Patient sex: F
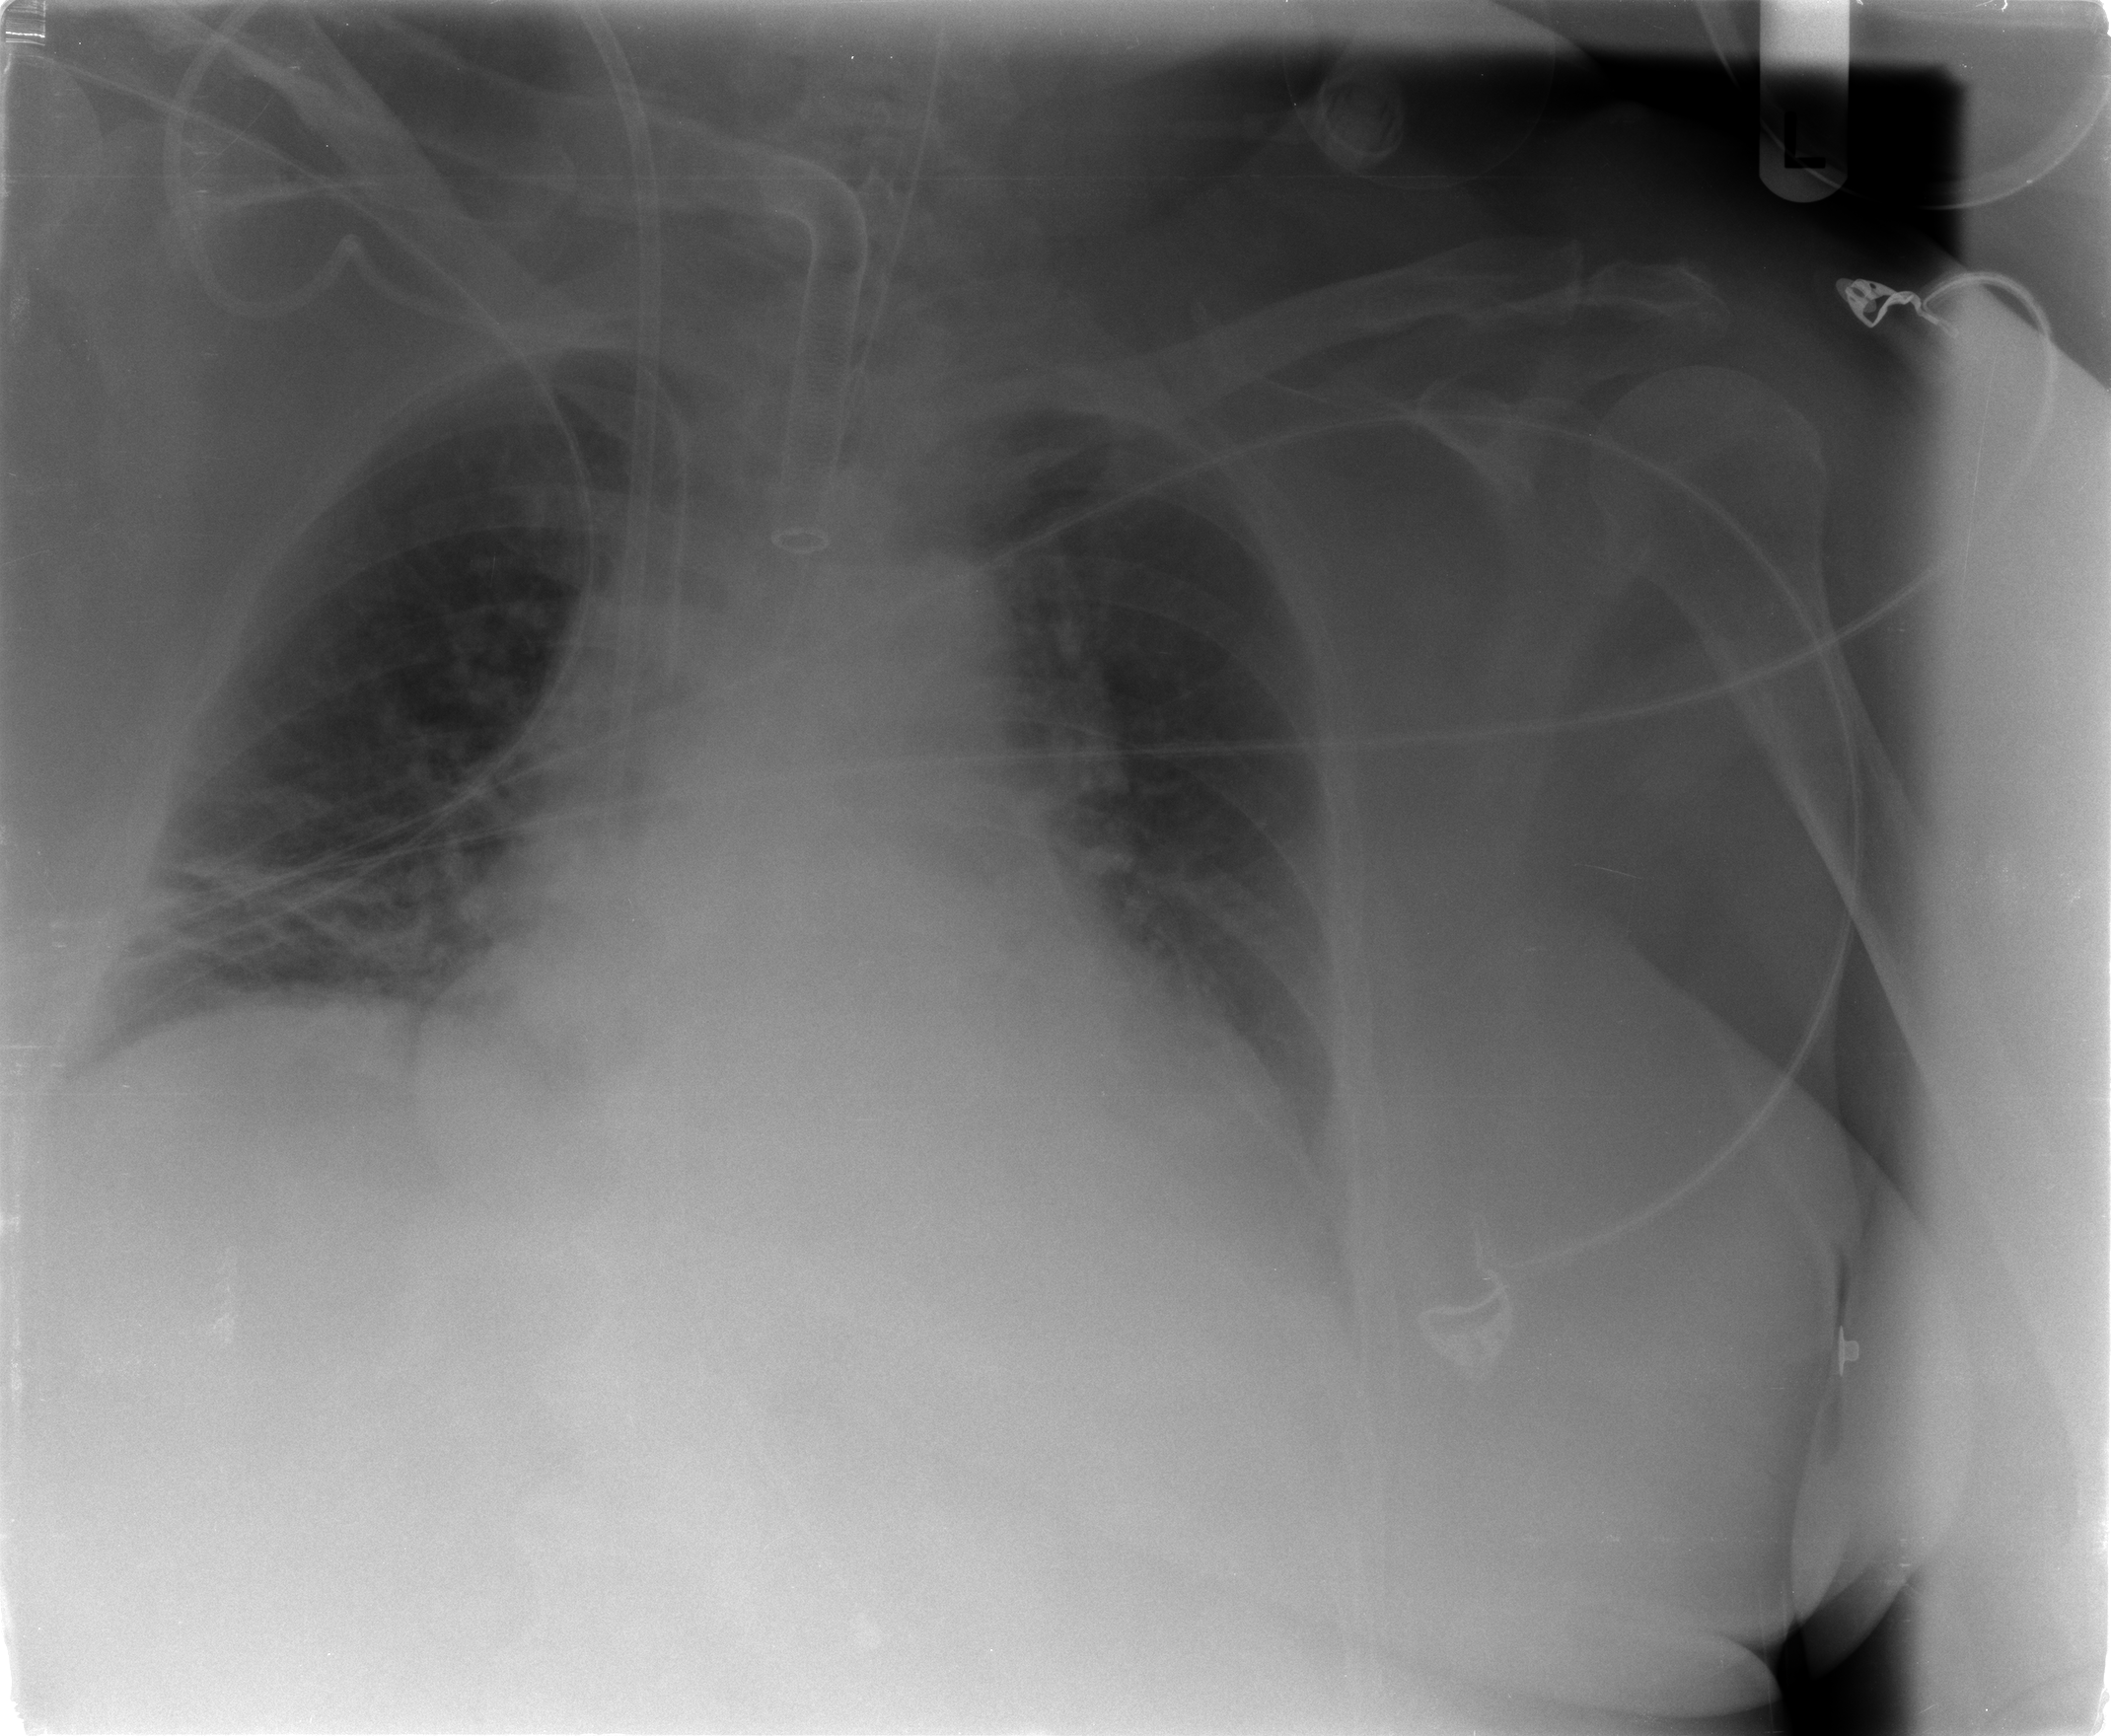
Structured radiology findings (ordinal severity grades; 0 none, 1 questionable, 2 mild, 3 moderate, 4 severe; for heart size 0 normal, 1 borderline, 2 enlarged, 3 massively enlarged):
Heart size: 2
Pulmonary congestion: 3
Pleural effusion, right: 1
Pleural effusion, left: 2
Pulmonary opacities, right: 2
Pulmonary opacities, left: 2
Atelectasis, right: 2
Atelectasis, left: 3